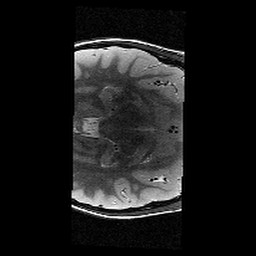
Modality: T2w
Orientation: axial
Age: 10
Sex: male
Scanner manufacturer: siemens
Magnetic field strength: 3 T
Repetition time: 9.23 s
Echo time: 0.067 s